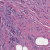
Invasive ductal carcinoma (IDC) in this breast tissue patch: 1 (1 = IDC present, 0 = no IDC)